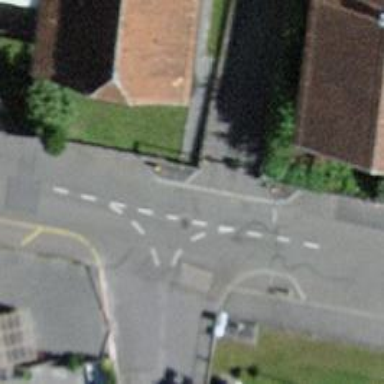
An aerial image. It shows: Bollard.